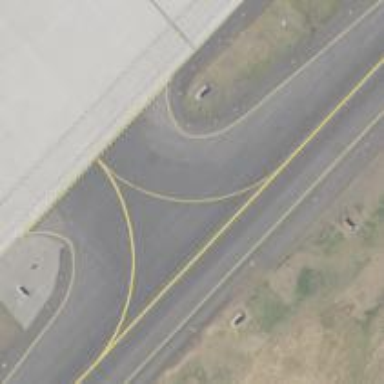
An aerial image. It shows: Image of taxiway at airport.